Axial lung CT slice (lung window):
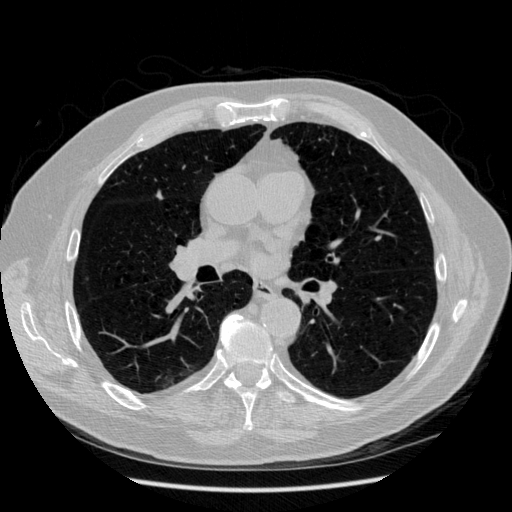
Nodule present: no